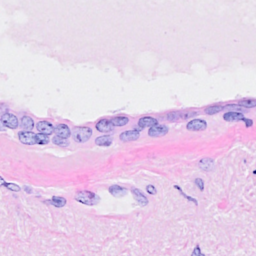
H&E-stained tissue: Breast